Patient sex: M
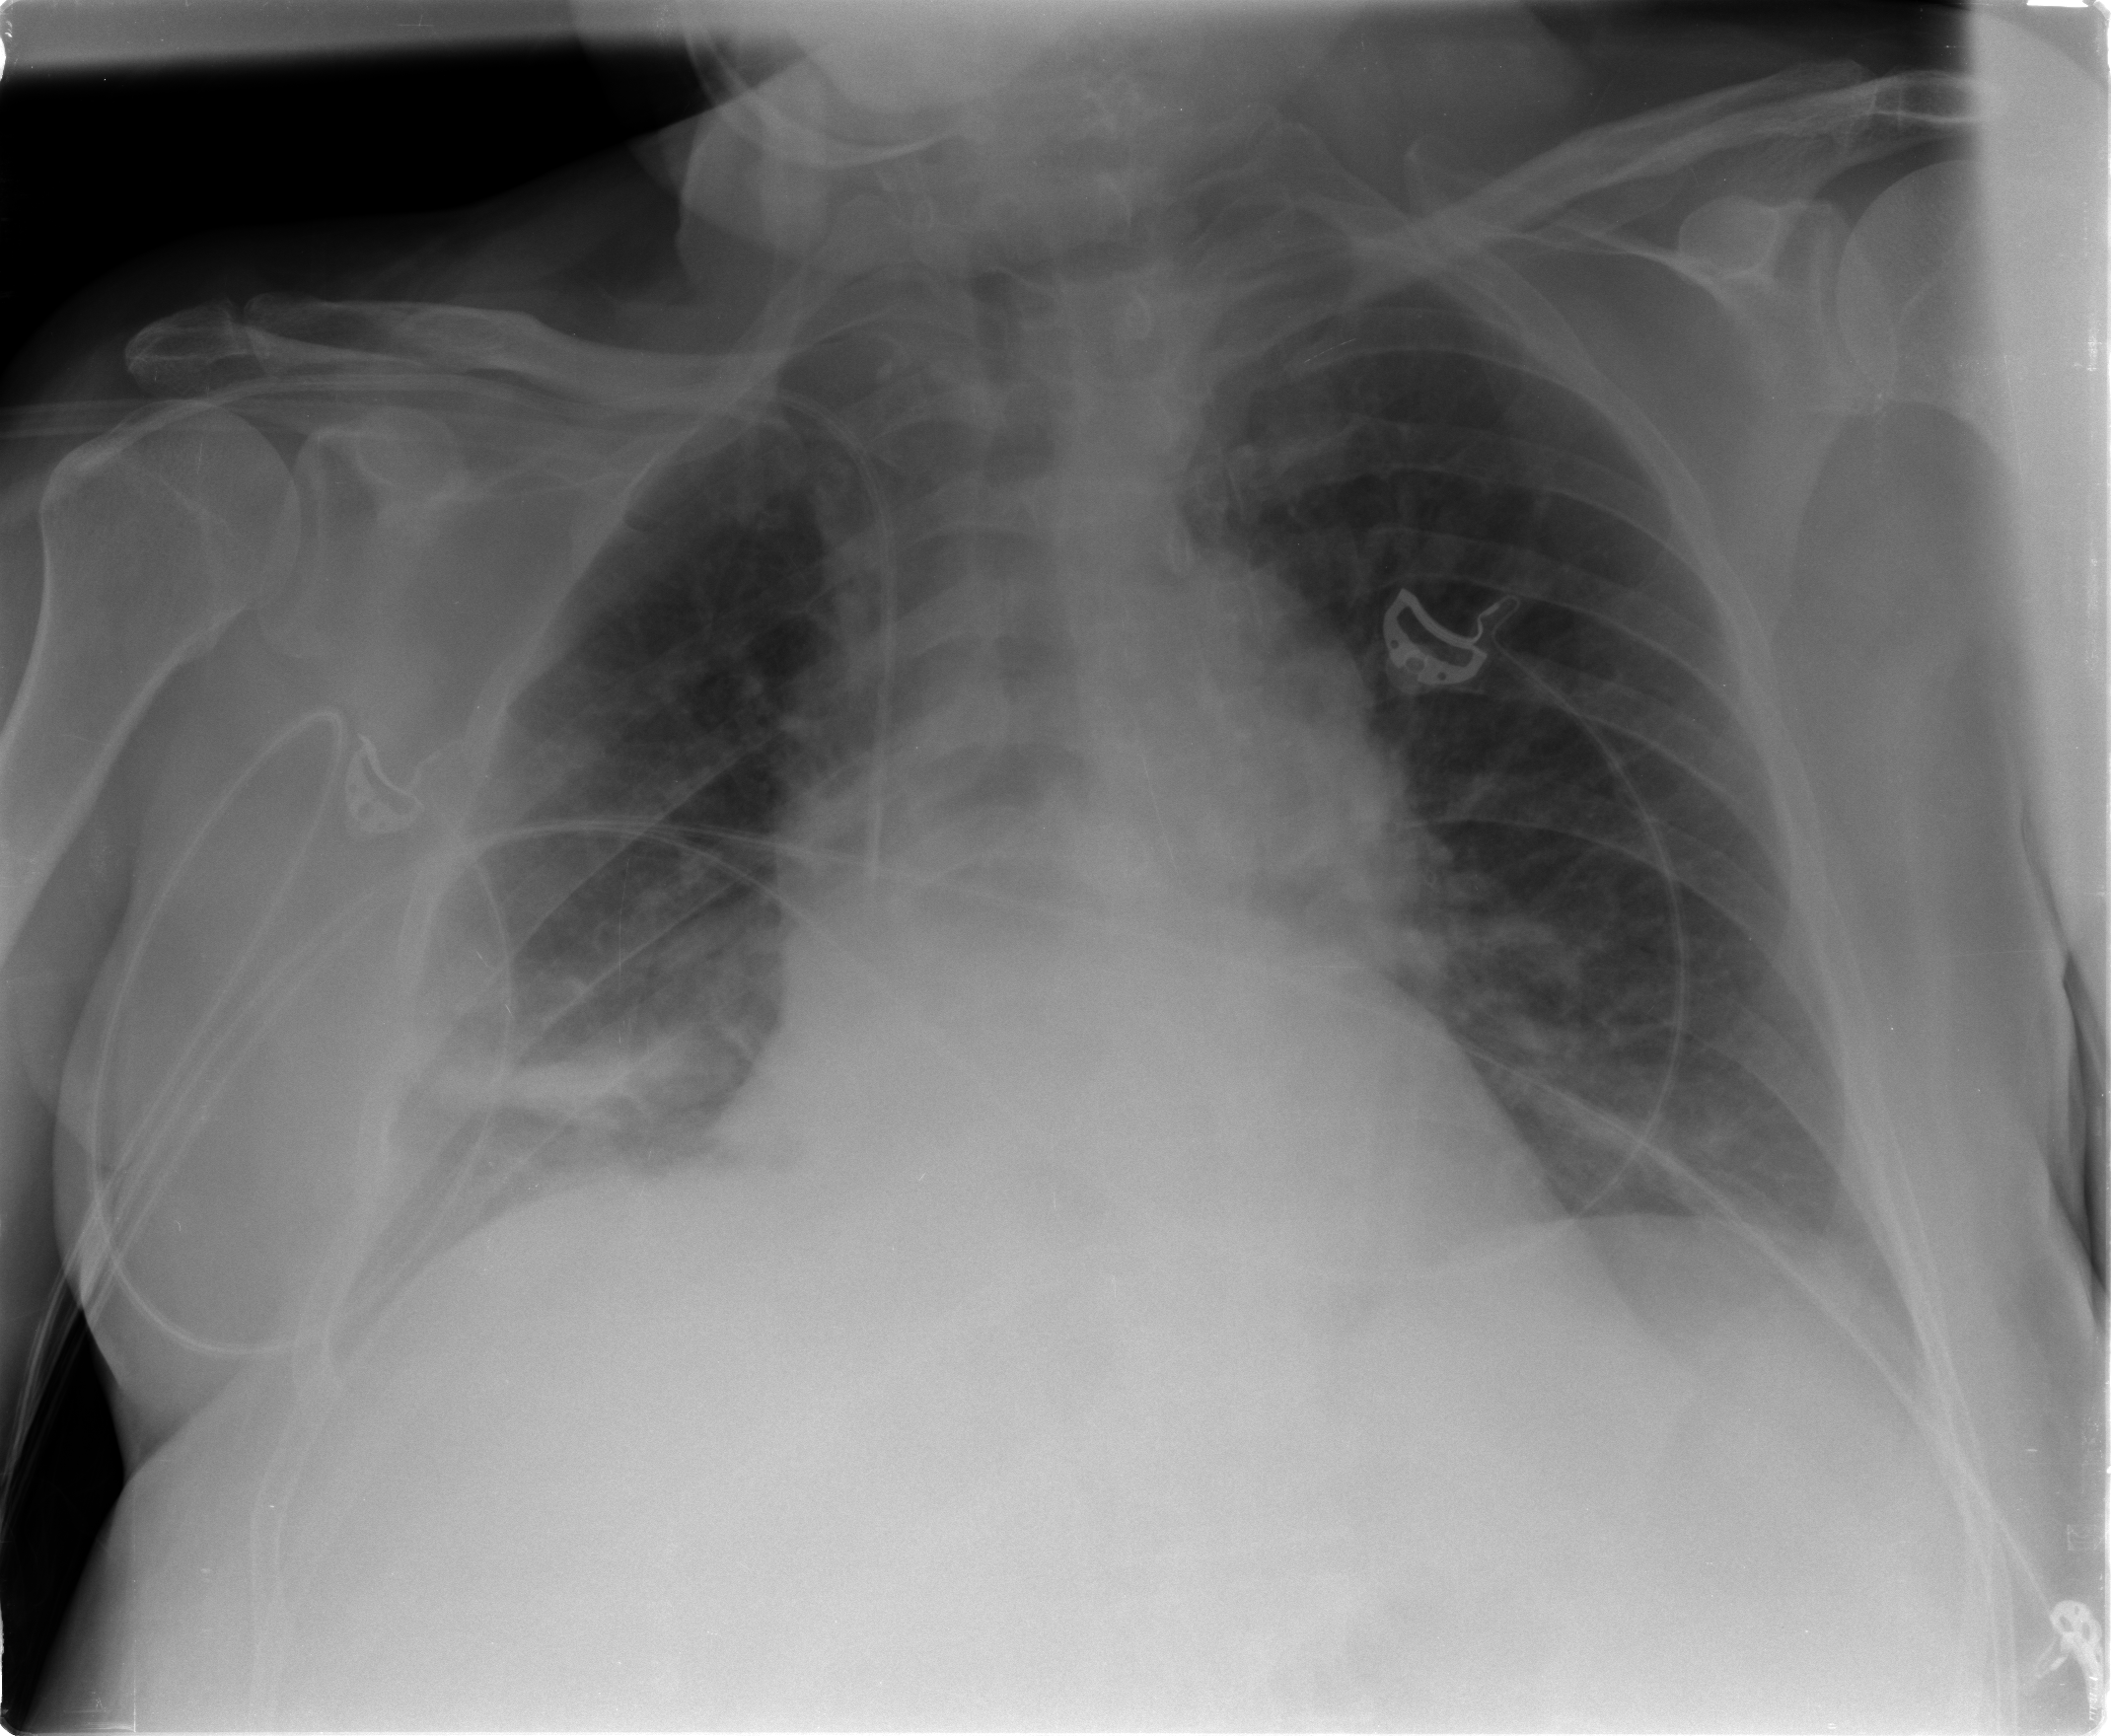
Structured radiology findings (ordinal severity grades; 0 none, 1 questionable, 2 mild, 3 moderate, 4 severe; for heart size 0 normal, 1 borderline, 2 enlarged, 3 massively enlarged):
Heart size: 0
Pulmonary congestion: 2
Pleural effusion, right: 0
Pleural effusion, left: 0
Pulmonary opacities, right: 2
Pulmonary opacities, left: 0
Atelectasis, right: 3
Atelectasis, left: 2